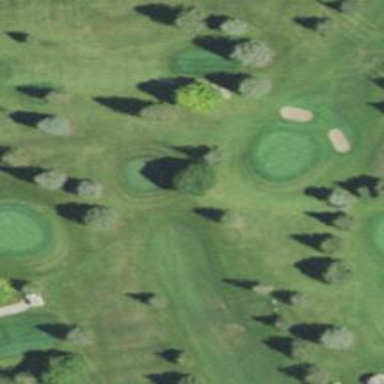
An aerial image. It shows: Golf tee.